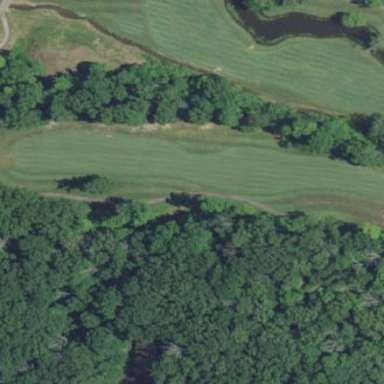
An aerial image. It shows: Grassy area designated as golf fairway.